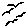
Label: bird